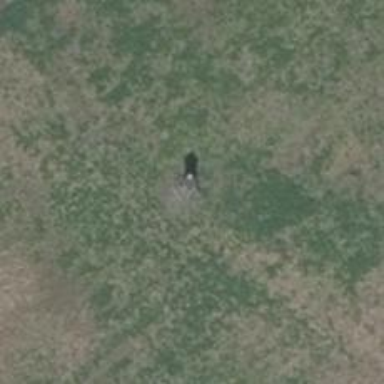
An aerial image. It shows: Hunting stand.